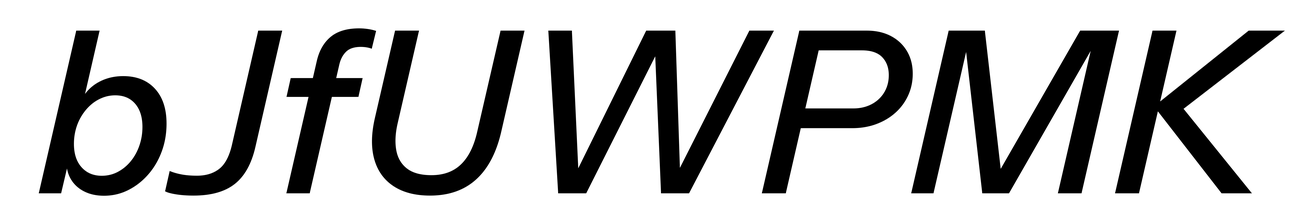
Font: InstrumentSans-Italic_Medium_Italic